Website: lowes
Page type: review-order
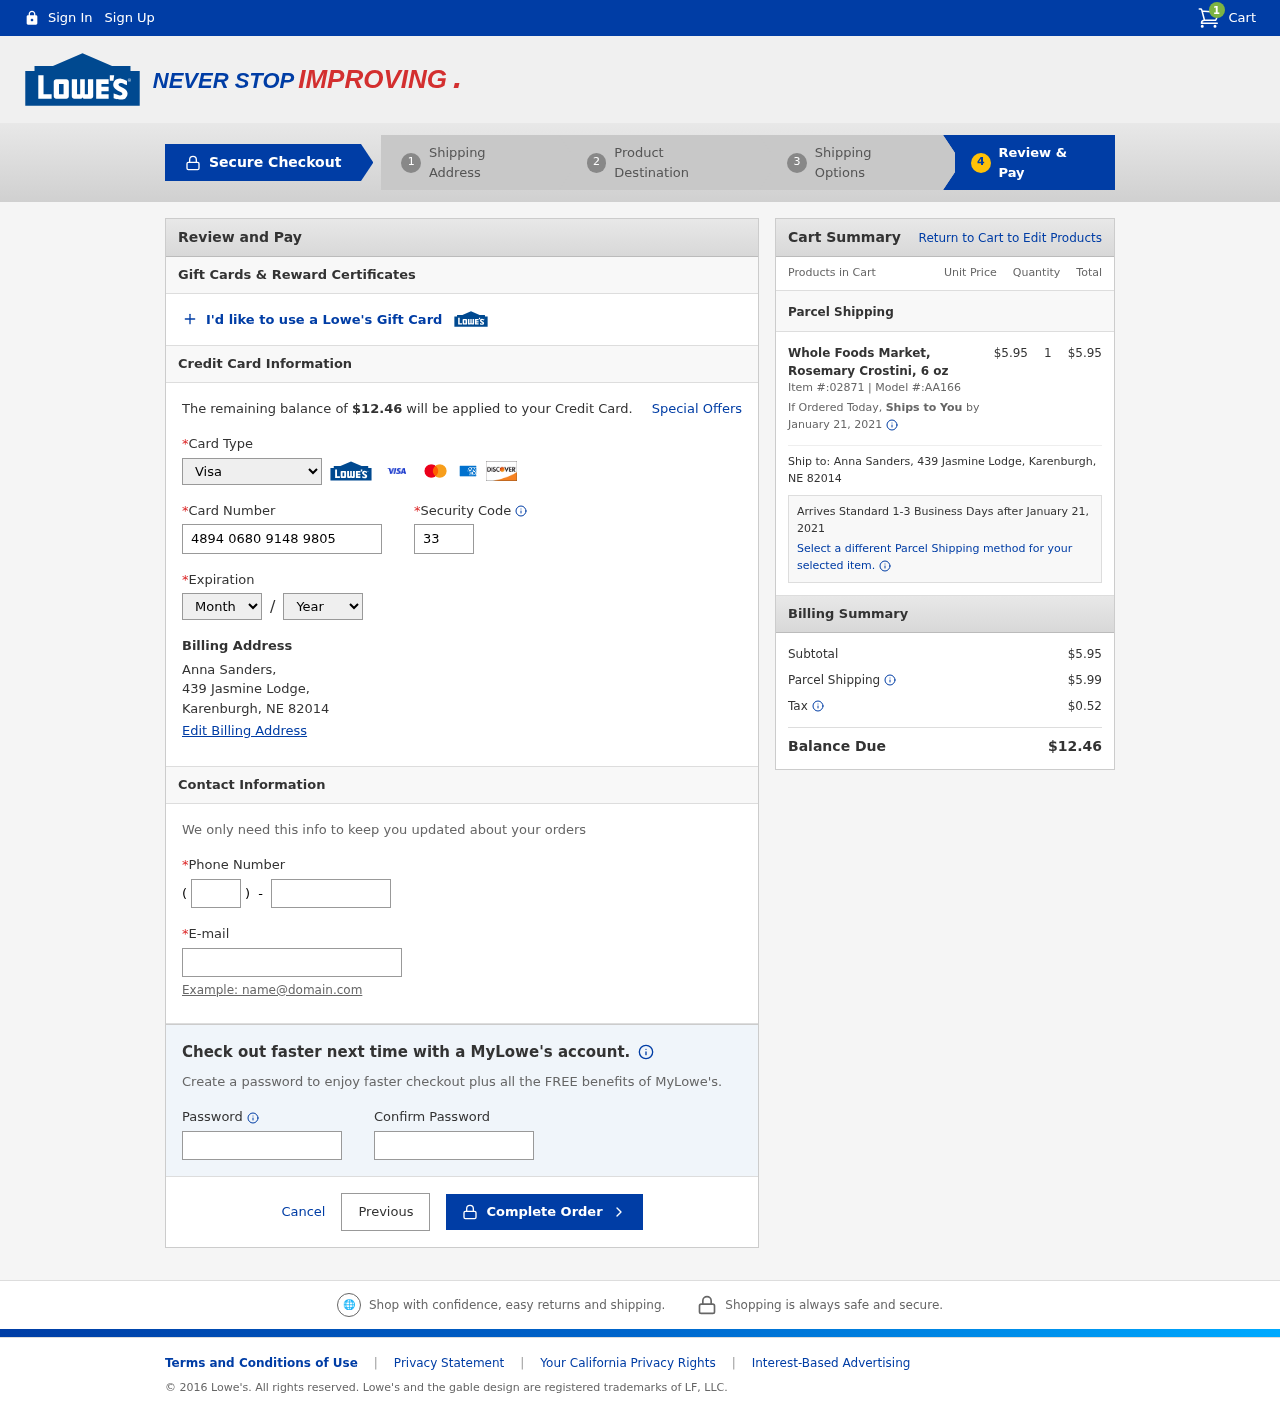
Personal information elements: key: PII_CARD_CVV
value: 330
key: PII_CARD_EXPIRY_MONTH
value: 09
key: PII_CARD_EXPIRY_YEAR
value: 28
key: PII_CARD_NUMBER
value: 4894 0680 9148 9805
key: PII_CARD_TYPE
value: Visa
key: PII_CITY
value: Karenburgh
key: PII_EMAIL
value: anna.sanders@hotmail.com
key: PII_FULLNAME
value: Anna Sanders,
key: PII_PHONE
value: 7436803183
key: PII_PHONE_AREA
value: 743
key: PII_POSTCODE
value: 82014
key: PII_STATE_ABBR
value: NE
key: PII_STREET
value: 439 Jasmine Lodge
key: PII_STREET
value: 439 Jasmine Lodge,
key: PII_FULLNAME2
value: Anna Sanders
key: PII_POSTCODE_FULL
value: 82014
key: PII_CITY_STATE
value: Karenburgh, NE
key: PII_CITY_STATE_ZIP
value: Karenburgh, NE 82014
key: PII_POSTCODE_NUMERIC
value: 82014
Product elements: key: PRODUCT1_NAME
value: Whole Foods Market, Rosemary Crostini, 6 oz
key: PRODUCT1_PRICE
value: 5.95
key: PRODUCT1_QUANTITY
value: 1
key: PRODUCT1_ITEM_NUMBER
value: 02871
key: PRODUCT1_MODEL_NUMBER
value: AA166
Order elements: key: ORDER_NUM_ITEMS
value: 1
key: ORDER_TOTAL
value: $12.46
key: ORDER_SHIPPING_DATE
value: January 21, 2021
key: ORDER_SUBTOTAL
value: $5.95
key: ORDER_SHIPPING_DATE2
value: January 21, 2021
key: ORDER_SUBTOTAL2
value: $5.95
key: ORDER_SHIPPING_COST
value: $5.99
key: ORDER_TAX
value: $0.52